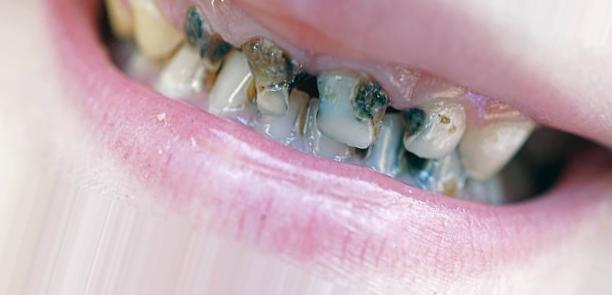
Condition: Caries